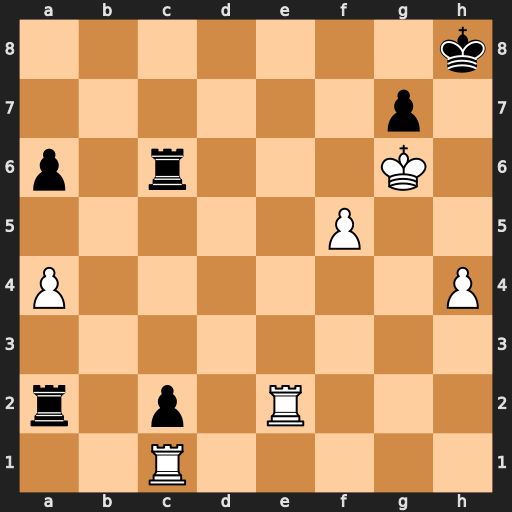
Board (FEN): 7k/6p1/p1r3K1/5P2/P6P/8/r1p1R3/2R5
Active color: w
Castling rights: -
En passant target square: -
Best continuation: Re6 Rxe6+ fxe6